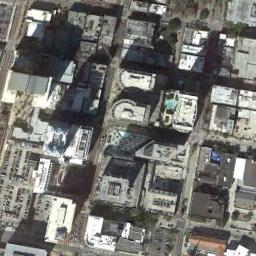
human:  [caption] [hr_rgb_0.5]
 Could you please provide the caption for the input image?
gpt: There are many dense tall buildings and several roads and many trees in a business district .

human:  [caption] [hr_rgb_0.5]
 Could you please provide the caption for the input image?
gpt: The commercial area is consist of many buildings .

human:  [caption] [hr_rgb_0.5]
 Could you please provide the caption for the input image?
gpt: The houses line up neatly .

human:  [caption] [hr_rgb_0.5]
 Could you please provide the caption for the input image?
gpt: A dense commercial area has lots of buildings of different heights and some roads go through the commercial area .

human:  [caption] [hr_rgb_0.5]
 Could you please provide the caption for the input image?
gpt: There are some buildings with white roofs on a commercial area .